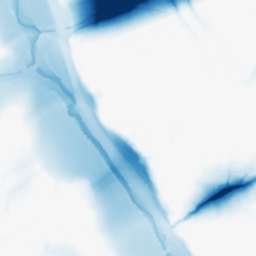
Category: morphological
Decomposition family: morphological
Decomposition parameters: operation: closing
size: 50
Upsampling method: regularized
Upsampling parameters: scale: 4
lambda_reg: 0.01
Upsampling scale: 4